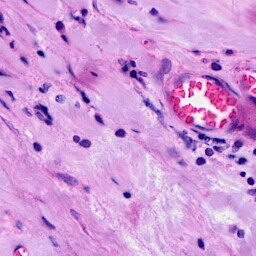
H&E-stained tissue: Breast